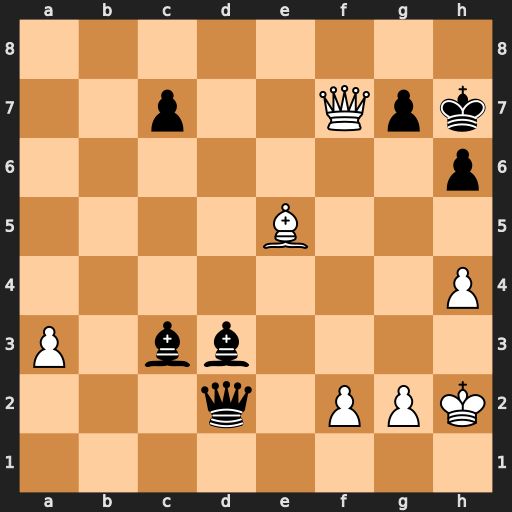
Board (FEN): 8/2p2Qpk/7p/4B3/7P/P1bb4/3q1PPK/8
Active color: w
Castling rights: -
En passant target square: -
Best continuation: Qxg7#